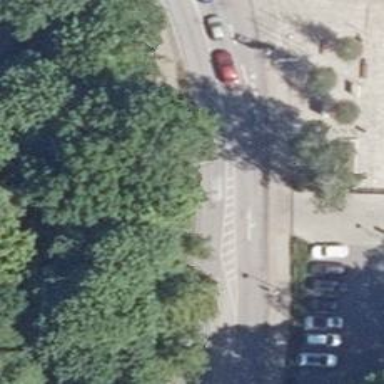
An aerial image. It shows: Primary highway with asphalt surface. There are sidewalks on both sides and cycle track.